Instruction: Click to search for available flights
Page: home
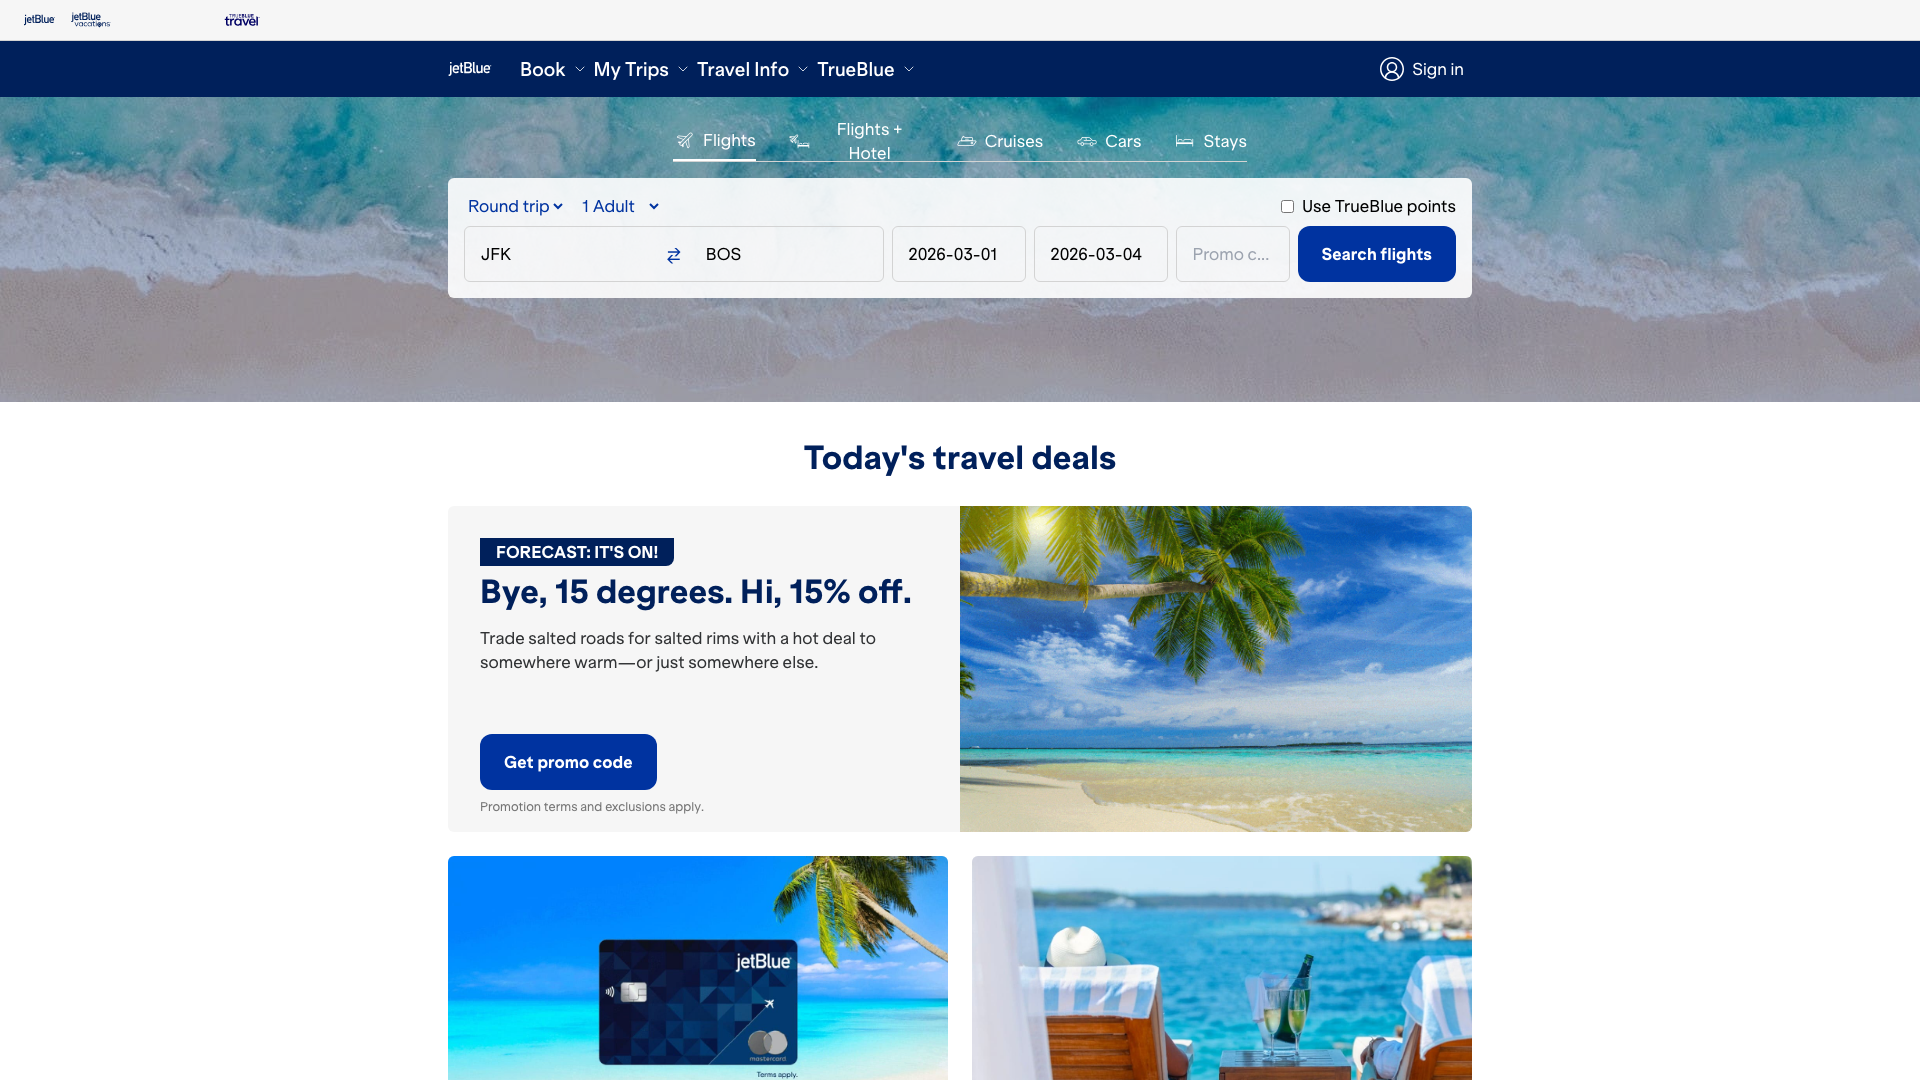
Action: click